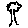
Label: tree